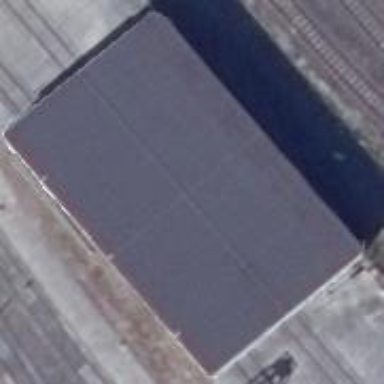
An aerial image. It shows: Industrial building with gabled black roof.